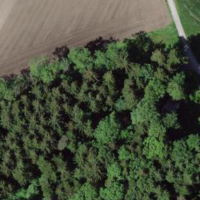
EUNIS habitat code: 44
Species observed at this site:
Cornus sanguinea
Fagopyrum esculentum